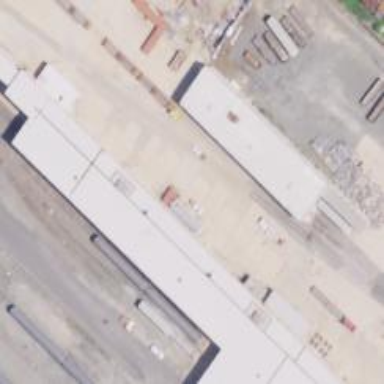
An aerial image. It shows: Railway yard used for servicing trains.